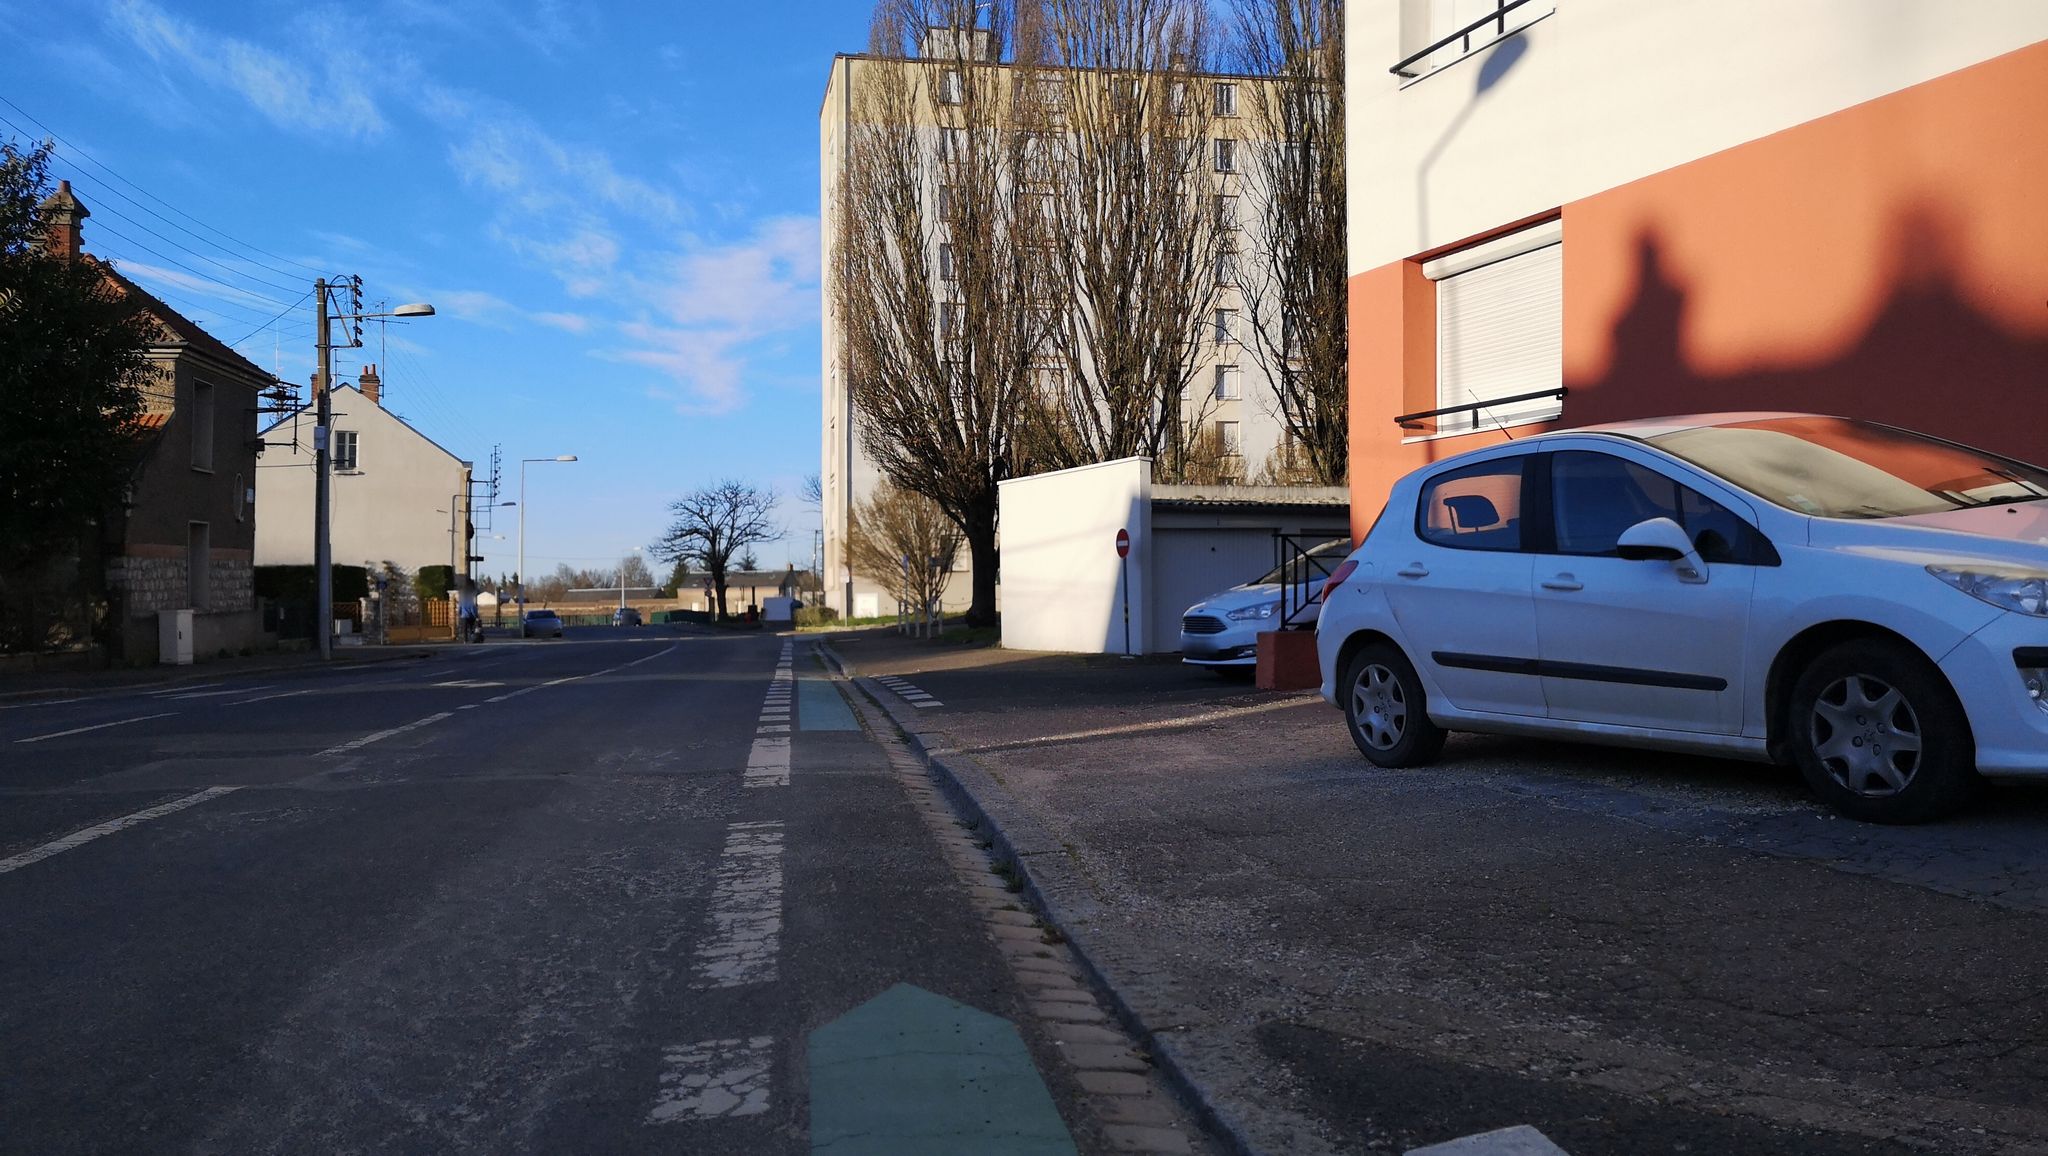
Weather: clear
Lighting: day
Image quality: good
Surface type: cycling surface
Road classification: service
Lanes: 2
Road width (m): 1.5
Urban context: urban centre
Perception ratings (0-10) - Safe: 1.13, Lively: 4.2, Beautiful: 2.29, Boring: 4.03, Depressing: 4.01, Wealthy: 3.78